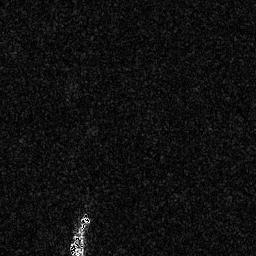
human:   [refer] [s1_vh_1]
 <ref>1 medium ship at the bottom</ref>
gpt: <box>[[25, 83, 35, 99, 0]]</box>